Question: Let us say I have the following graph plotted using ggplot:

Is there anyway to extend how much line length is displayed in the legend? Sometimes, it just gets impossible to identify which line correspond to which line in the graph using the legend.
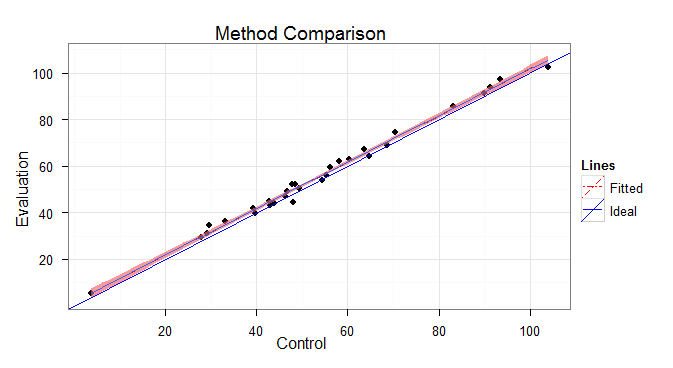
Answer: here is an option 'legend.key.width':
'''
# sample data frame
df <- data.frame(x = c(rnorm(100, -3), rnorm(100), rnorm(100, 3)),
g = gl(3, 100))
df <- ddply(df, .(g), summarize, x = x, y = ecdf(x)(x))
ggplot(df, aes(x, y, colour = g, linetype = g)) +
geom_line() +
theme(legend.key.width = unit(10, "line"))
'''